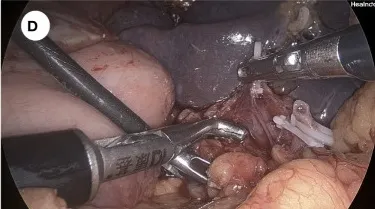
Key surgical procedure of laparoscopic total splenectomy. (D) Dissociation of the splenic vein using the right-angle clamp.
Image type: medical_photograph (other_medical_photograph)